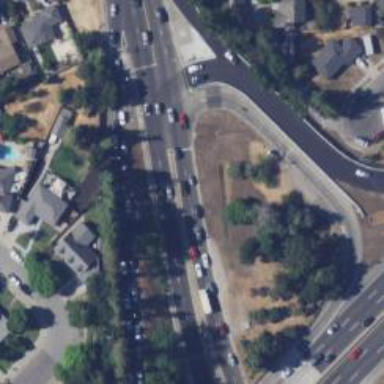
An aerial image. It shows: Solid stop line on the road.